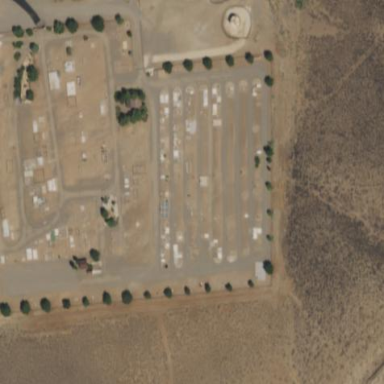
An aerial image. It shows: Cemetery.